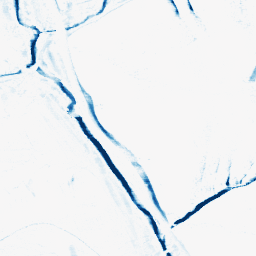
Category: morphological
Decomposition family: morphological_rect
Decomposition parameters: operation: closing
width: 10
height: 3
Upsampling method: bicubic
Upsampling parameters: scale: 4
Upsampling scale: 4